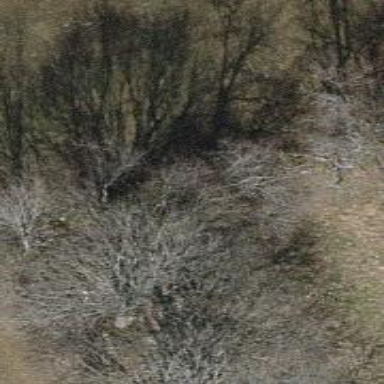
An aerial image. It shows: Row of trees in natural setting.